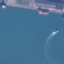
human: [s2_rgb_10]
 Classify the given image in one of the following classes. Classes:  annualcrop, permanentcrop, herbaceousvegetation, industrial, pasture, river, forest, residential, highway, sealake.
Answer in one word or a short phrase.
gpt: SeaLake